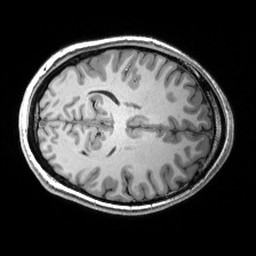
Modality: T1w
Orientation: axial
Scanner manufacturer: siemens
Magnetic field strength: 3 T
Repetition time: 2.53 s
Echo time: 0.00299 s